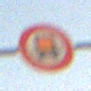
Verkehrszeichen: VerbotKennzeichnungspflichtigeKraftfahrzeugeGefaehrlicheGueter
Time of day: SunriseSunset
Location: Outdoor (Nature)
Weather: PartlyCloudy
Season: NotSpecified
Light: Natural